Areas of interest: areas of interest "Business office"
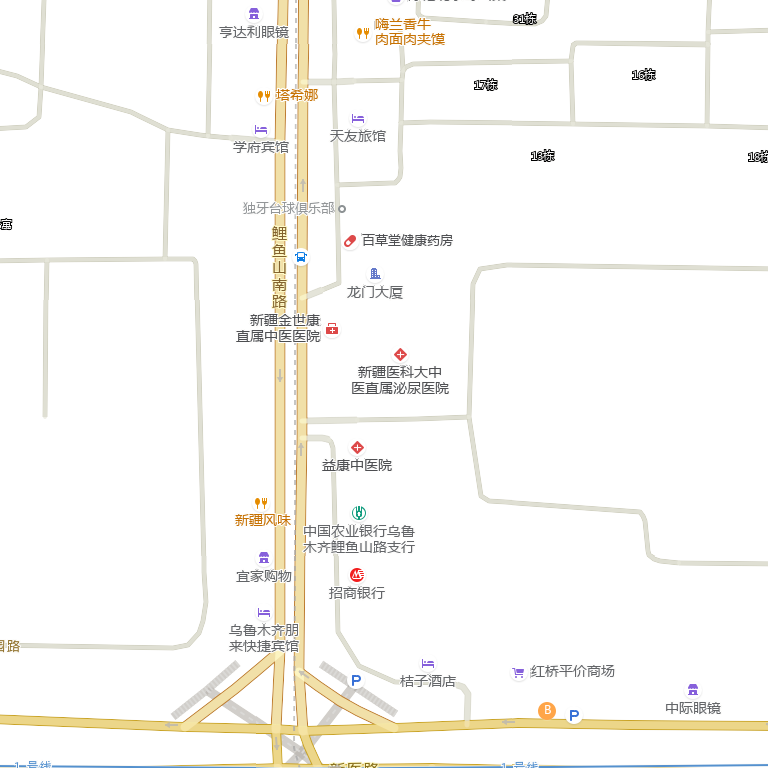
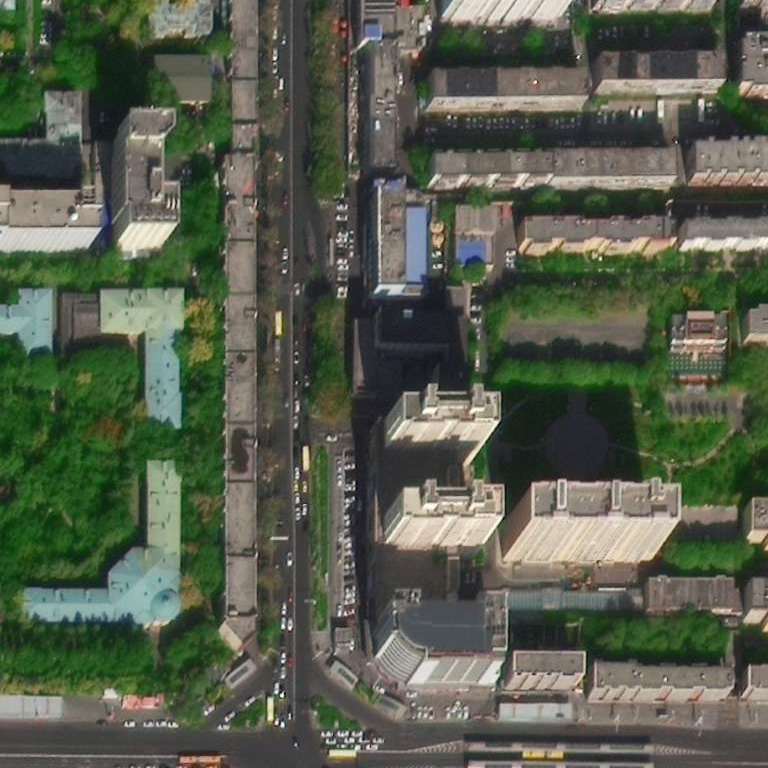